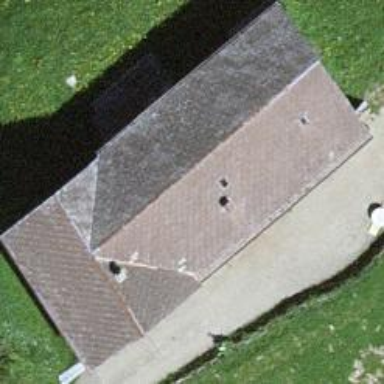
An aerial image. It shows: Farm building.